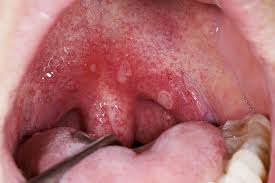
Condition: Mouth Ulcer